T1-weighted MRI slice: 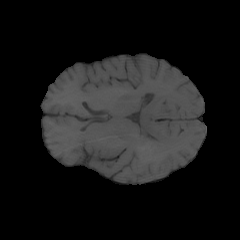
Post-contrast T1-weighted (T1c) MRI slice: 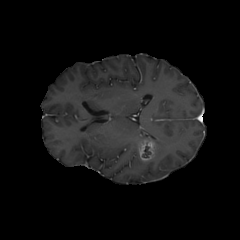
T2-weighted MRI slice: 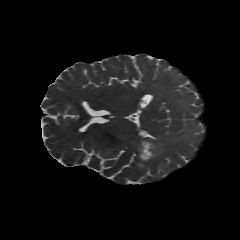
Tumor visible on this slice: yes